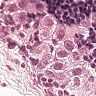
Metastatic tissue present: yes